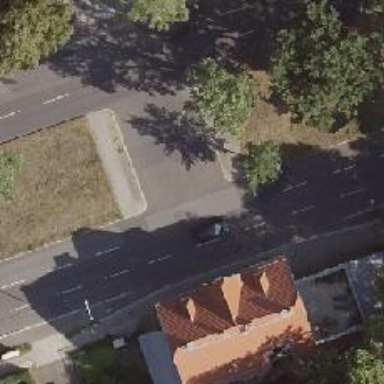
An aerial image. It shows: Residential road with asphalt surface and separate sidewalk.